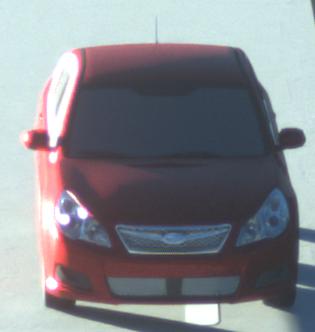
Make: Subaru
Model: Legacy 2.0R
Detailed model: Legacy (IV) Limousine
Model produced from: 2007/09
Model produced until: 2008/10
Doors: 4
Color: red
Road condition: dry road
Daytime: sunrise or sunset
Contrast: high contrast